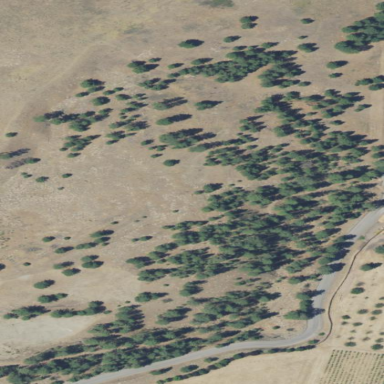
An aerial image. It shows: Evergreen woodland with needle-leaved trees.